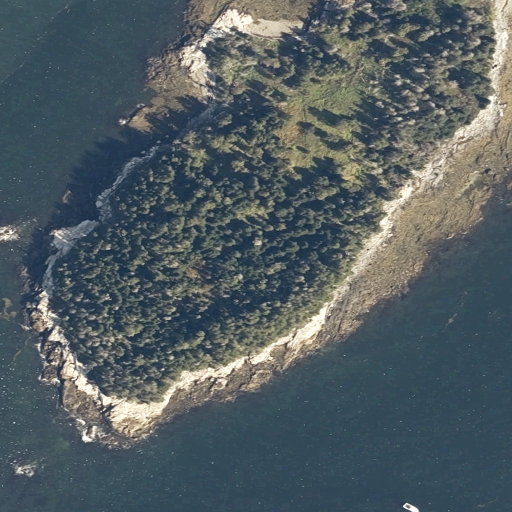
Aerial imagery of island in Maine named Black Island containing open water, herbaceous wetlands, barren land, evergreen forest, grassland, mixed forest, and shrub